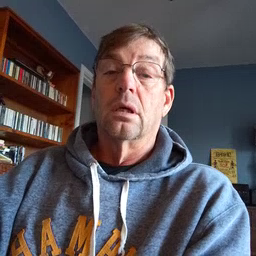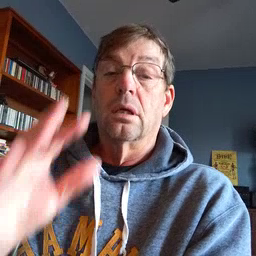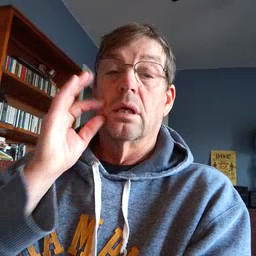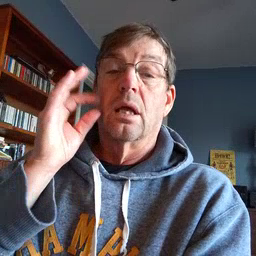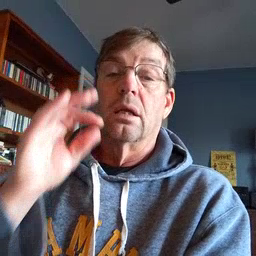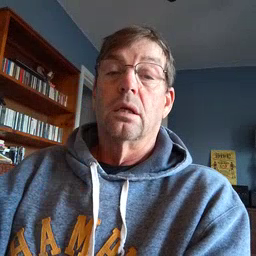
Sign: cat